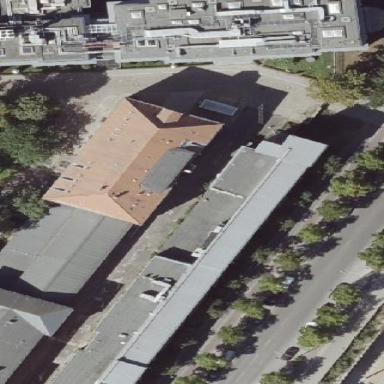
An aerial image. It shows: University building with hipped roof shape.